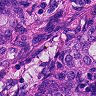
Metastatic tissue present: yes